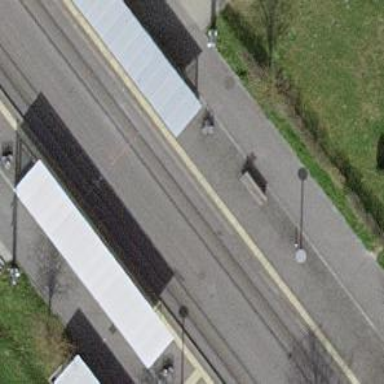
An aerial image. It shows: Tram stop with public transport connection.